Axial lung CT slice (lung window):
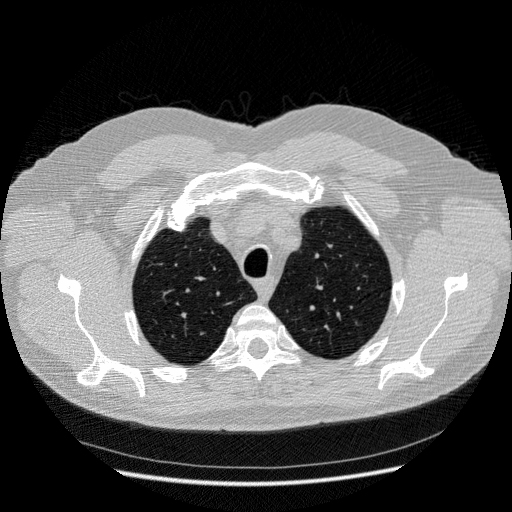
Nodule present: no